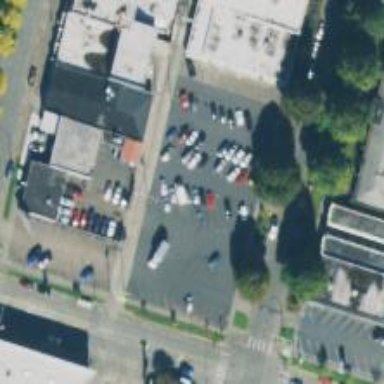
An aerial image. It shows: Alley classified as service road.